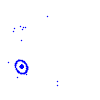
Particle: electron